六年级 · 度量几何学
如下图，四个圆的圆心在一条直线上，大圆的周长与三个小圆的周长之和比较，结果是 ( ).

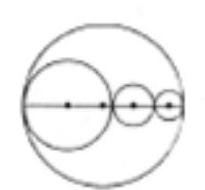
A. 大圆的周长较长

B. 大圆的周长较短

C. 相等

D. 无法比较
答案: C